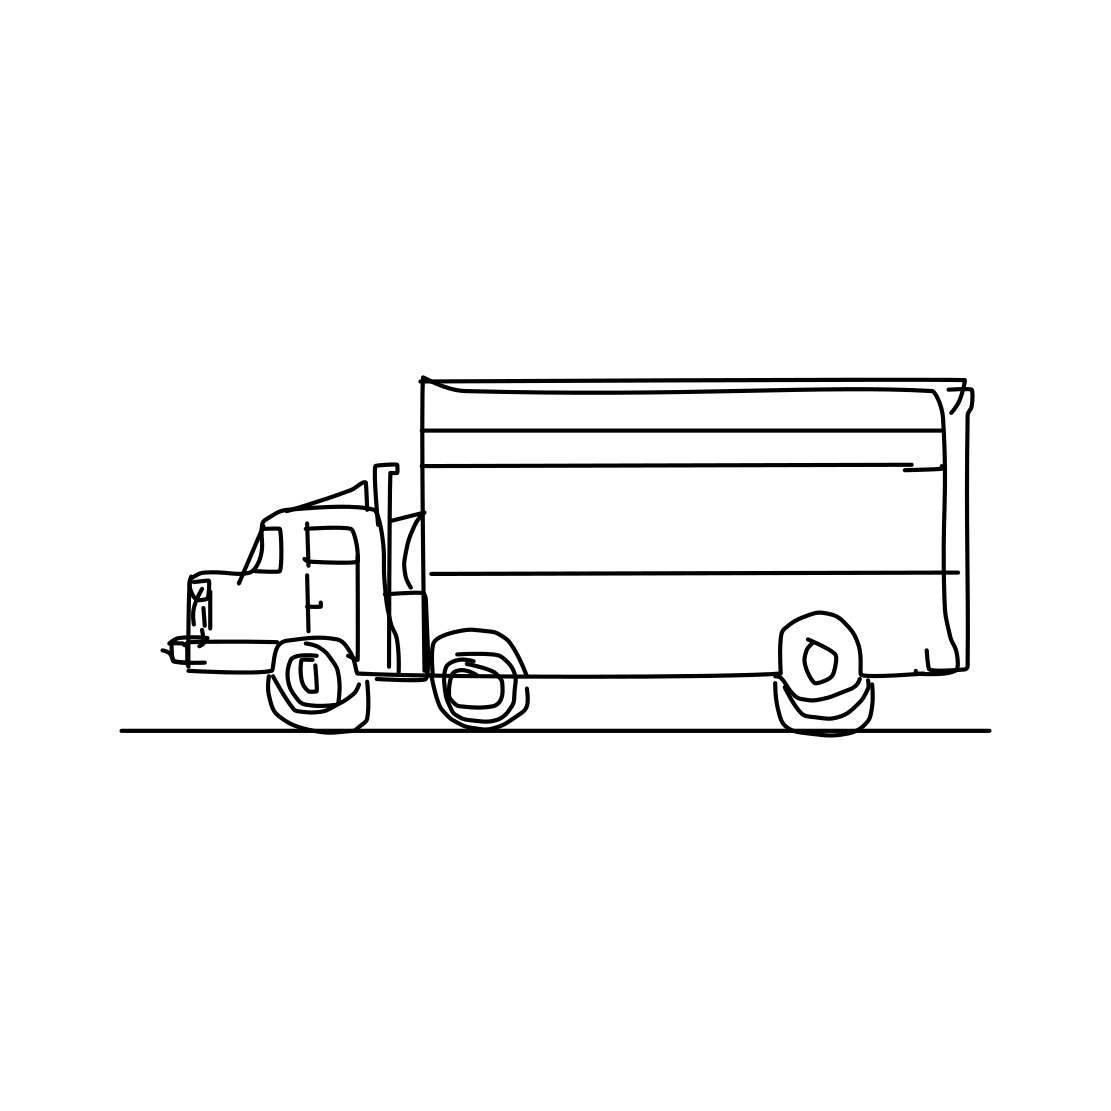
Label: truck